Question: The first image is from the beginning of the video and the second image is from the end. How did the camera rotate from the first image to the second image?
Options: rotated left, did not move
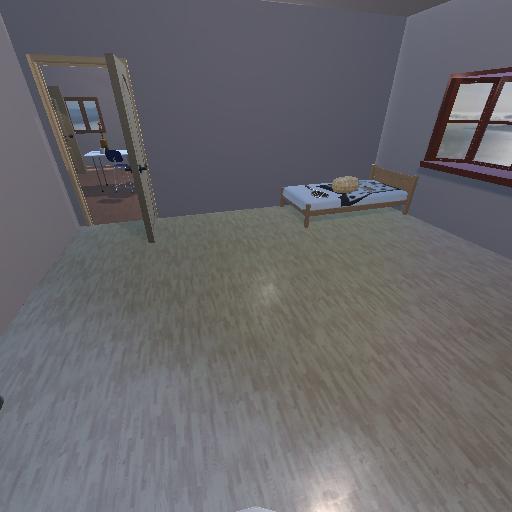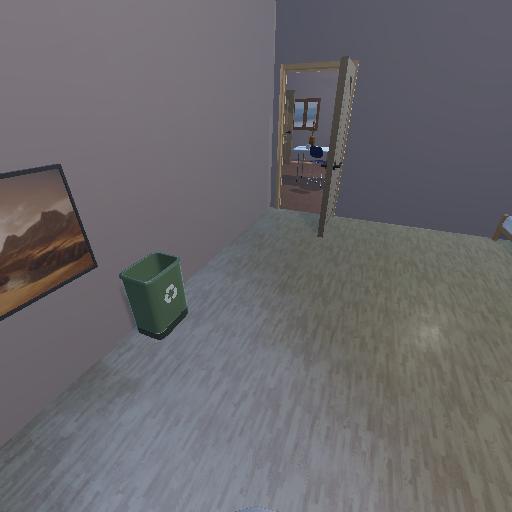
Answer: rotated left